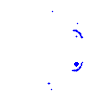
Particle: kaon